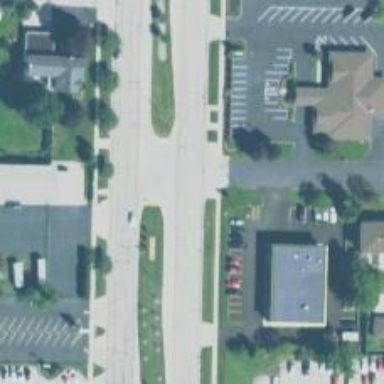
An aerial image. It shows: Unmarked crossing on the road.